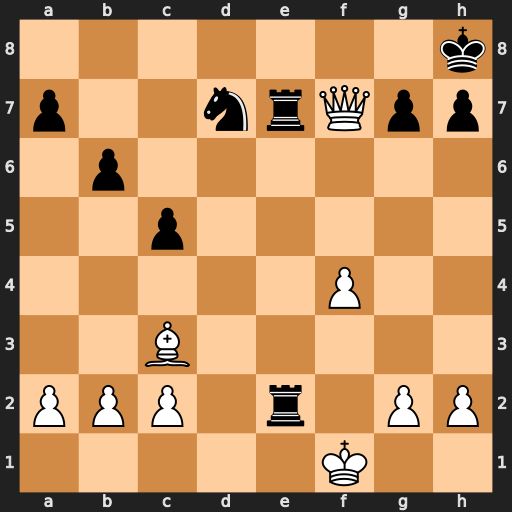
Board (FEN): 7k/p2nrQpp/1p6/2p5/5P2/2B5/PPP1r1PP/5K2
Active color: w
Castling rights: -
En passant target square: -
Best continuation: Bxg7#